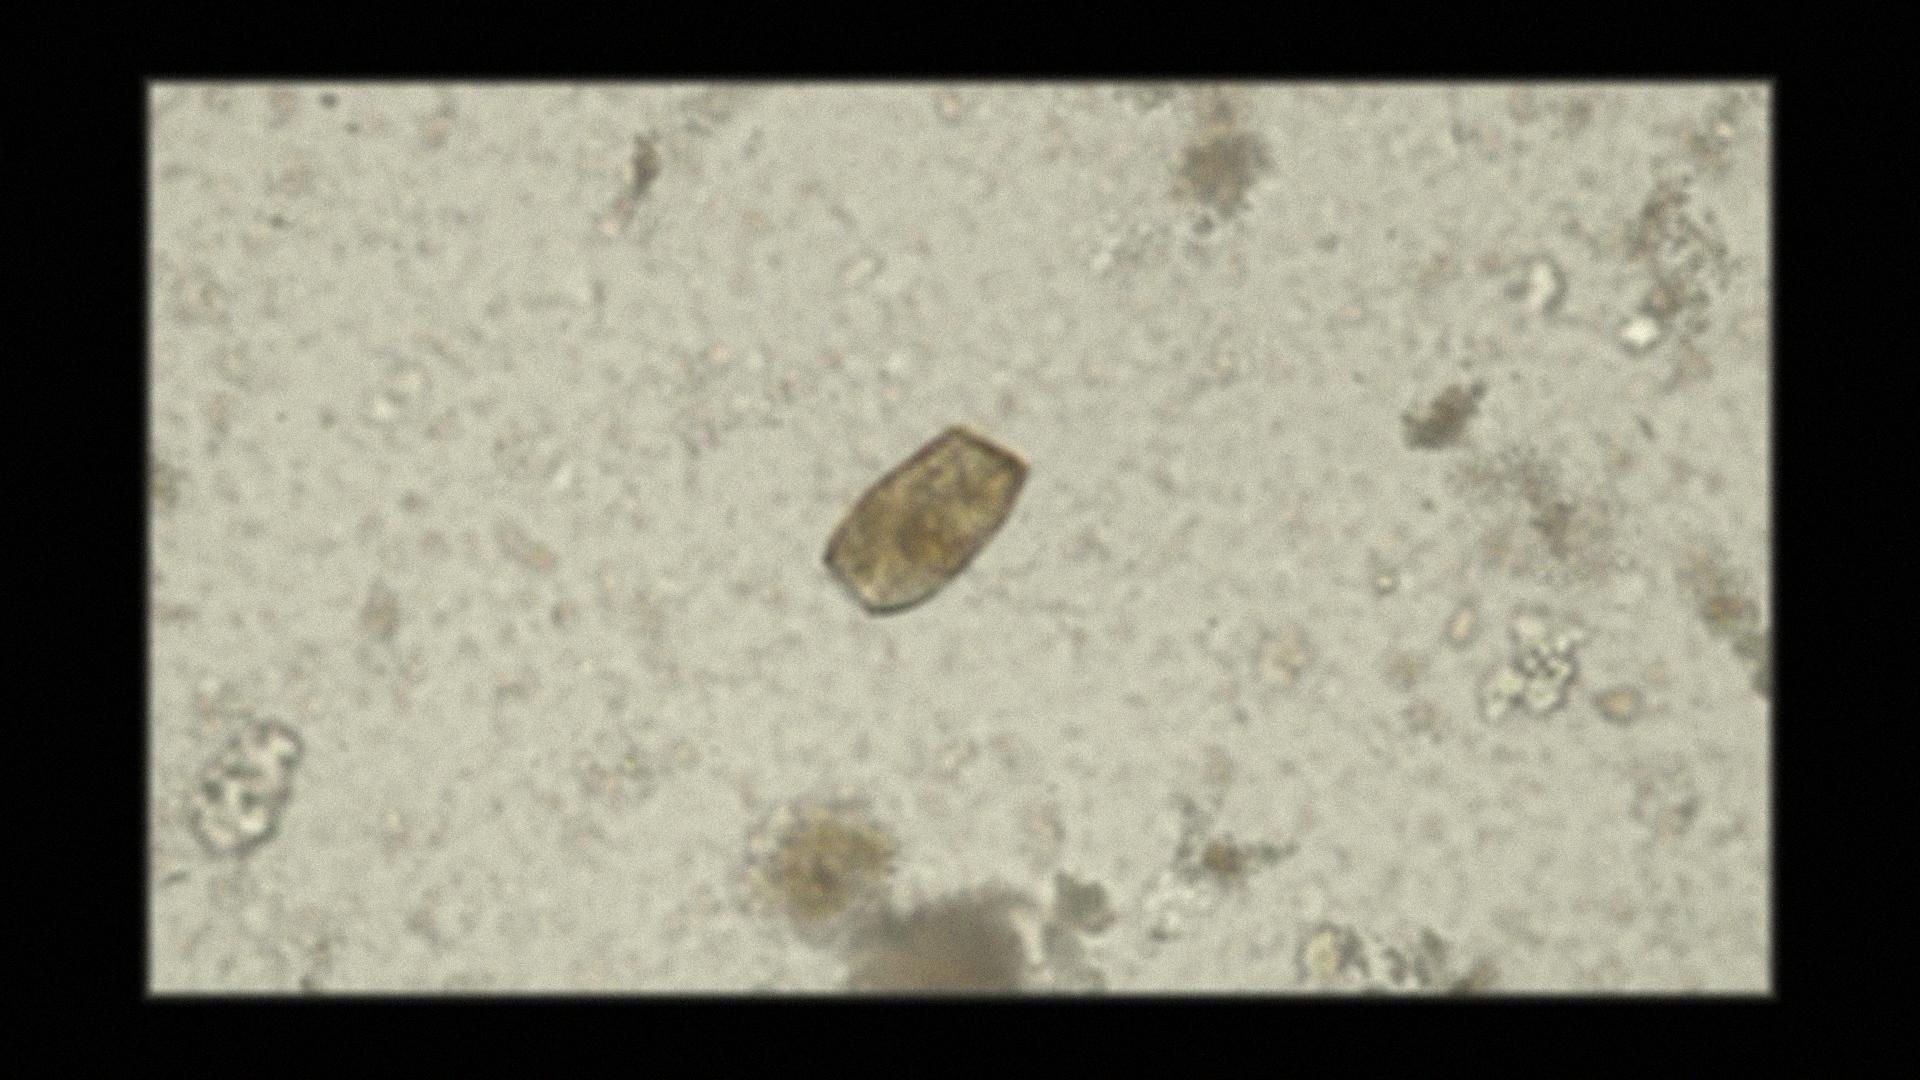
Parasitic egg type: Paragonimus spp